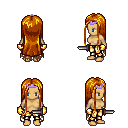
a pixel art fantasy rpg character, female body template, human, tanned skin, brown tattered cape, gold greaves, dark blonde extra-long hairstyle, purple tiara, gold gloves, dagger, four views (front, back, left, right), 2x2 character sprite sheet, small pixel art, hard edges, no anti-aliasing